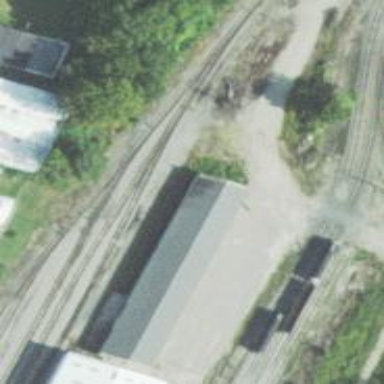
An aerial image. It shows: Railway siding for service.